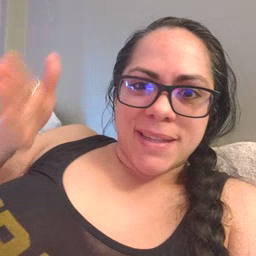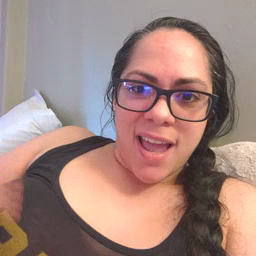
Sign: beside